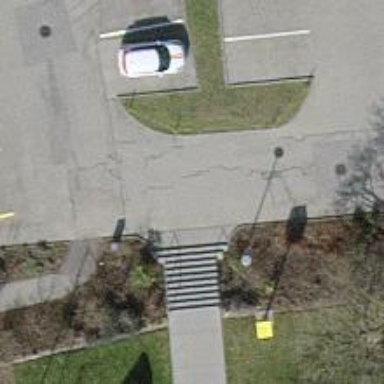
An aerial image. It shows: Road with steps.